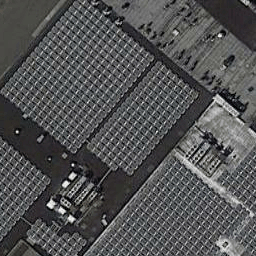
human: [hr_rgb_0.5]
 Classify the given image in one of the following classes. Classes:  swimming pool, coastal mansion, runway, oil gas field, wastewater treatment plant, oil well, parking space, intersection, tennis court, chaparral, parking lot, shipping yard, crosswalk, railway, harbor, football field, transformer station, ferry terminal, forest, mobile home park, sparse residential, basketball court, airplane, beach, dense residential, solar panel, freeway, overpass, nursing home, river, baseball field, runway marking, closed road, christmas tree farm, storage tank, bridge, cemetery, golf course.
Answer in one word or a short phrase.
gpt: solar panel